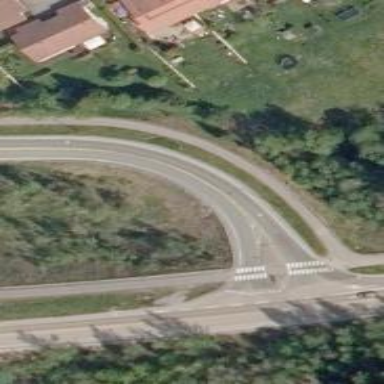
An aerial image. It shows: Secondary link road with asphalt surface.